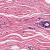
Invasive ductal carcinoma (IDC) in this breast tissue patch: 0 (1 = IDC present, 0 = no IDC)